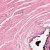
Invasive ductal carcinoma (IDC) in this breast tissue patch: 0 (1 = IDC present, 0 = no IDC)